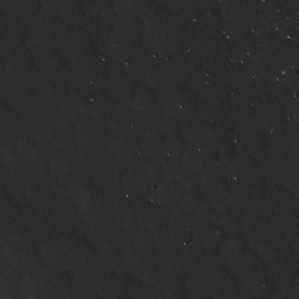
Label: non_frost